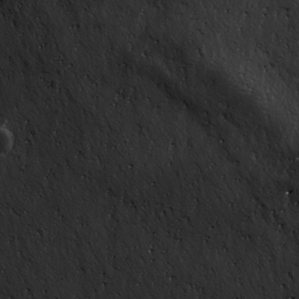
Label: non_frost